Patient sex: M
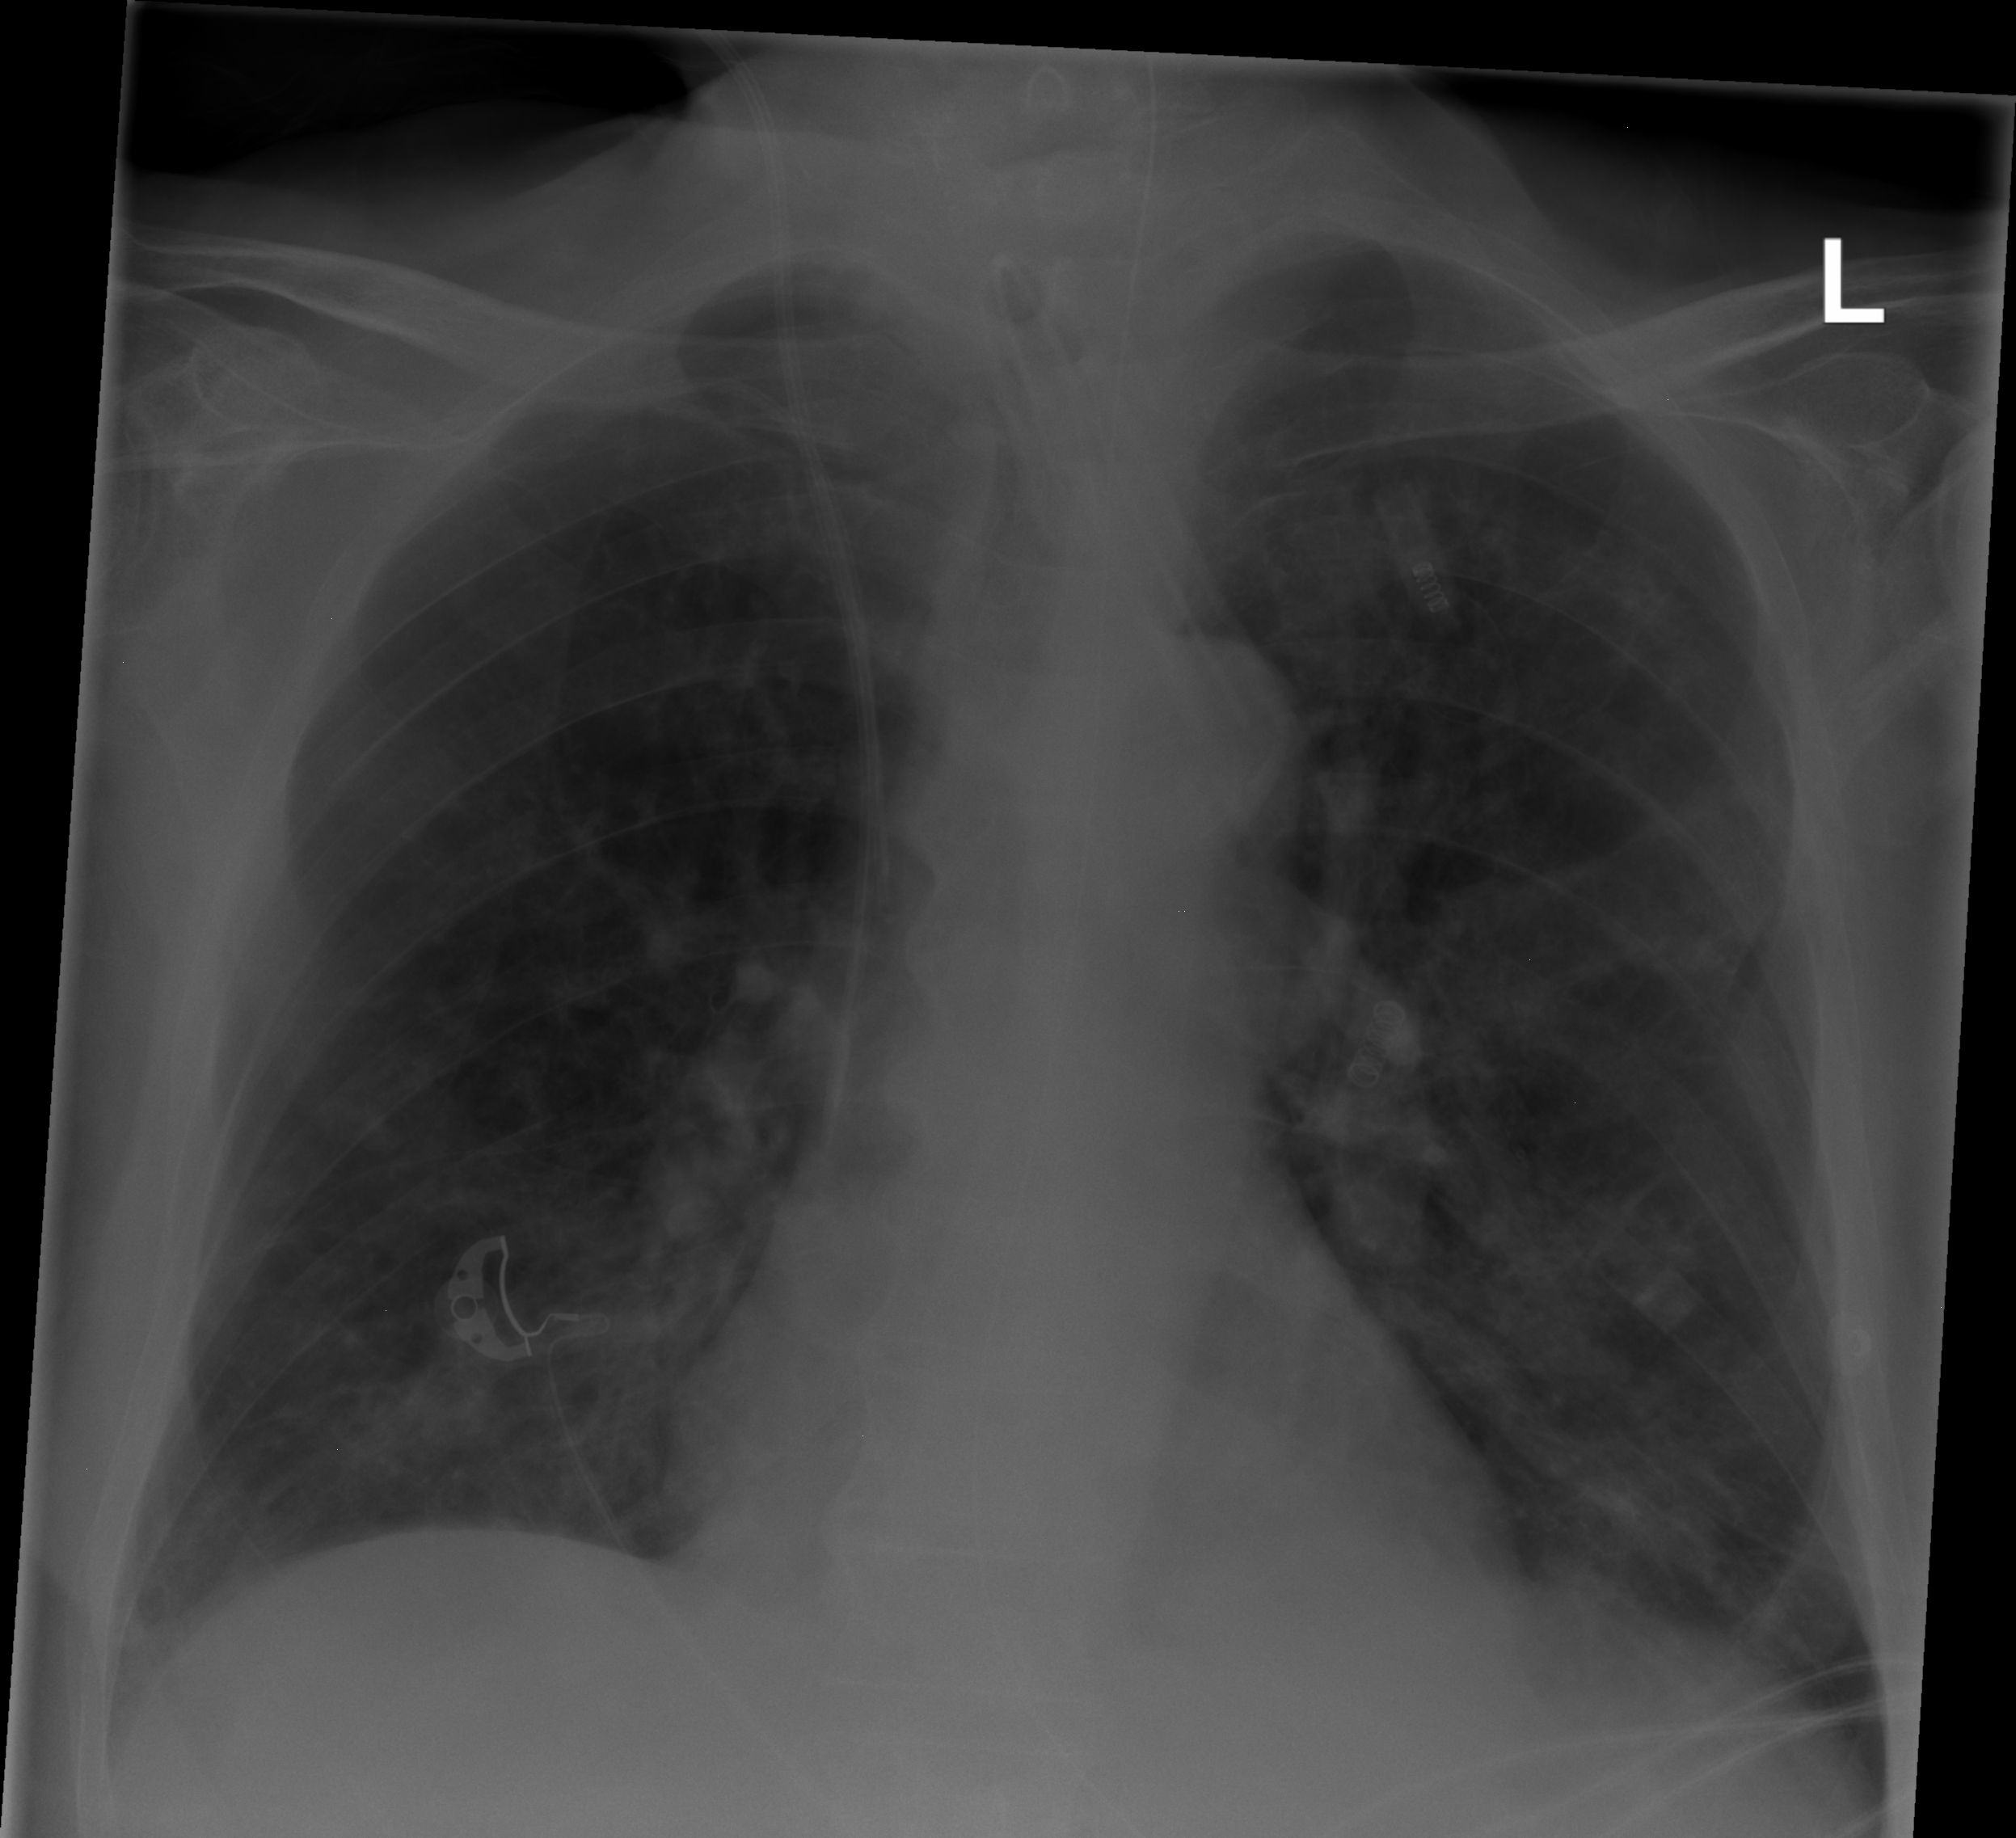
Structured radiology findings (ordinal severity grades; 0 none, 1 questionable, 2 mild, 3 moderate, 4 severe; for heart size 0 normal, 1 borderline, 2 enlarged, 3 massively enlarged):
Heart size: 0
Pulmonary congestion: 2
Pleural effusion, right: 0
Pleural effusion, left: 0
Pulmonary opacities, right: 2
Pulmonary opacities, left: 2
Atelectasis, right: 0
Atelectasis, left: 0